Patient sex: M
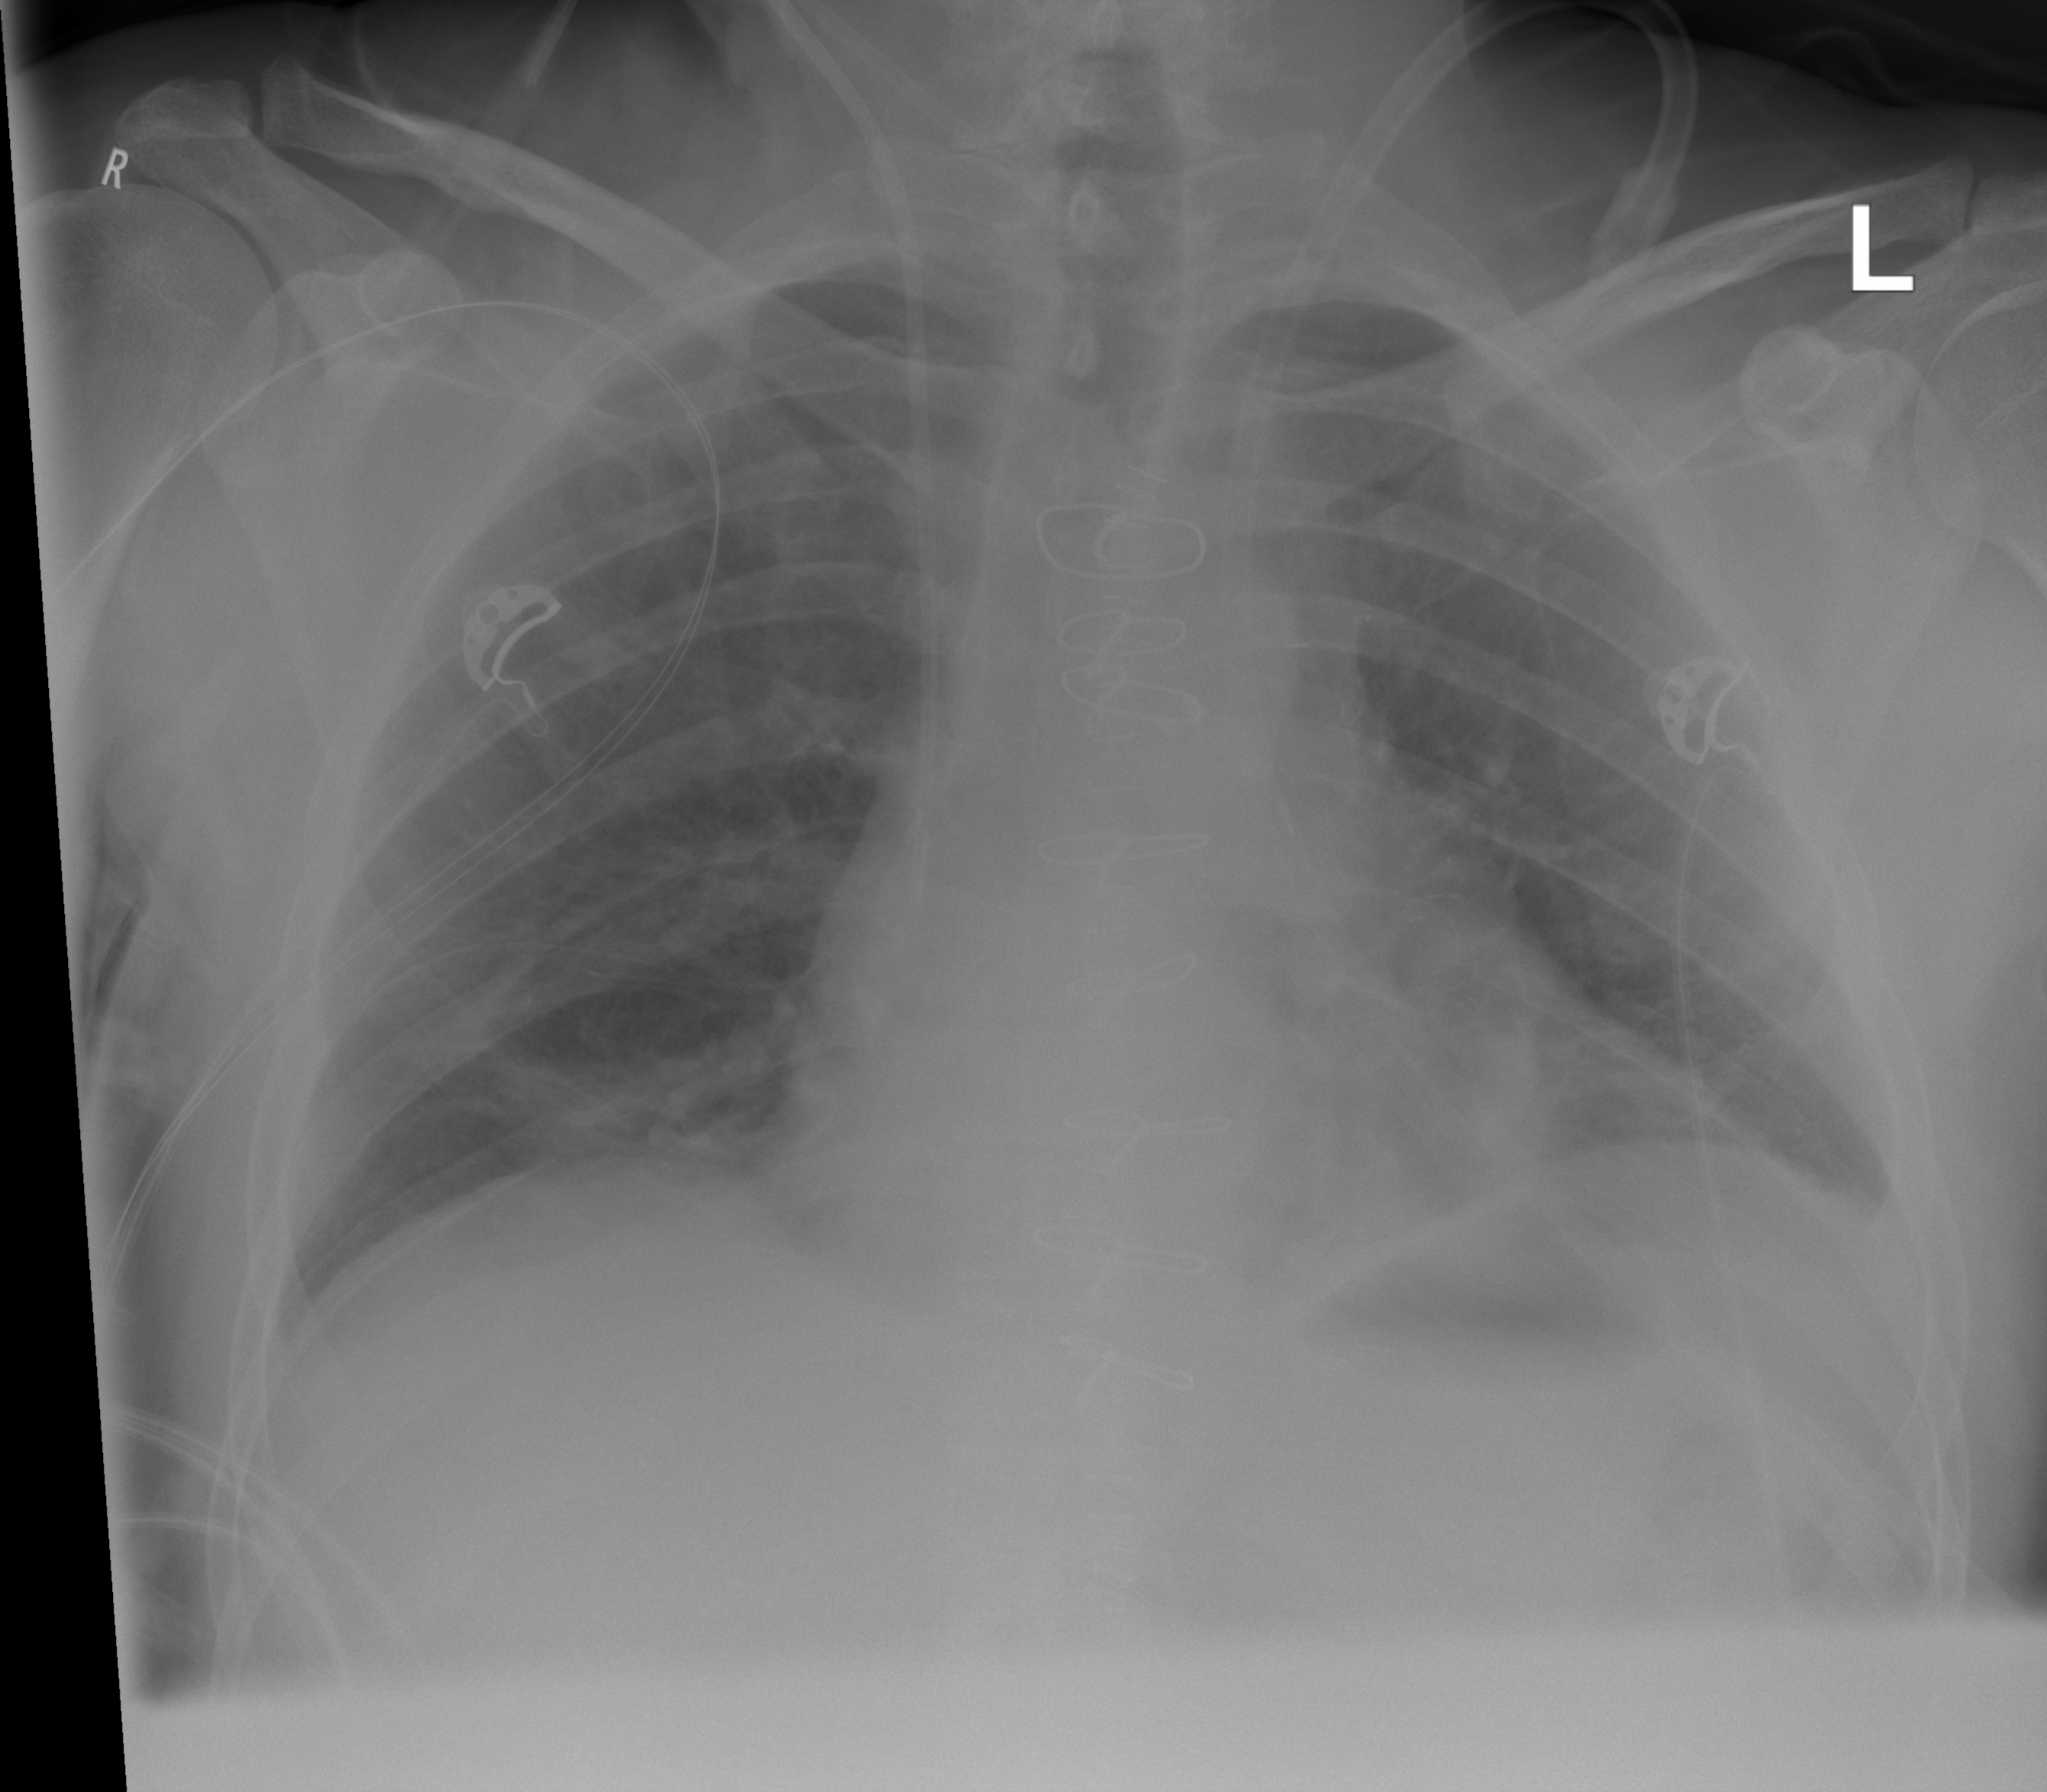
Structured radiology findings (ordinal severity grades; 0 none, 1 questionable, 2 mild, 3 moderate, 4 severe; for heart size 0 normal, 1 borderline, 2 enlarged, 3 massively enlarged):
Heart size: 2
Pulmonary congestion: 2
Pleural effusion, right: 0
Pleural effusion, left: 2
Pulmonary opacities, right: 0
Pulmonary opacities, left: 0
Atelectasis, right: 2
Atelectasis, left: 2